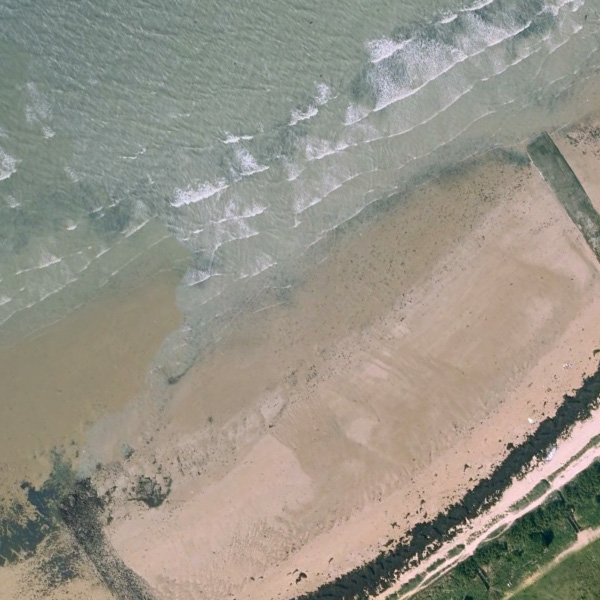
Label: Beach